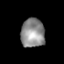
Tissue: prostate
Cell type: T cells
Senescence score: 0.2348
Nuclear area (px): 676
Mean DAPI intensity: 142.299